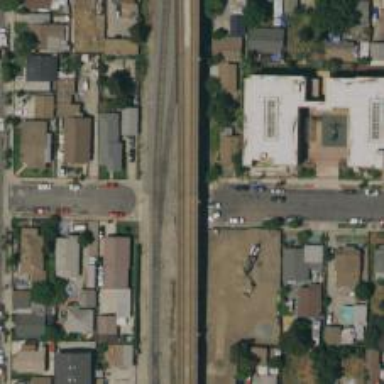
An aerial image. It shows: Light rail railway with electrified contact lines on embankment.